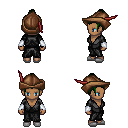
a pixel art fantasy rpg character, female body template, human, dark skin, gray robe, metal pants, green short topknot hairstyle, leather cap, white cloth bracers, white slippers, four views (front, back, left, right), 2x2 character sprite sheet, small pixel art, hard edges, no anti-aliasing